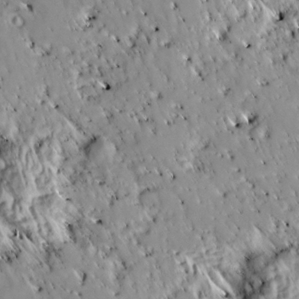
Label: non_frost